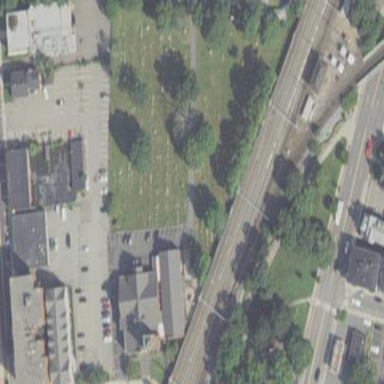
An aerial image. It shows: Cemetery.